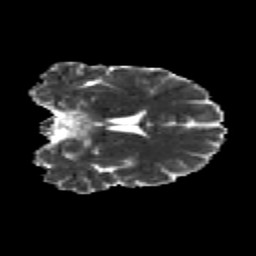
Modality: MD
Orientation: coronal
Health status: healthy
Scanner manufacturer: siemens
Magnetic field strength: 3 T
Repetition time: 12 s
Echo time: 0.092 s